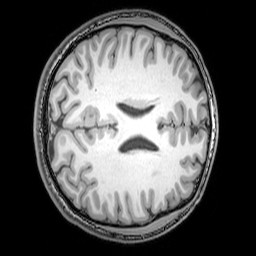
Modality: T1w
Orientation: axial
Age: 24
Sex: male
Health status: healthy
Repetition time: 0.081 s
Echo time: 0.037 s